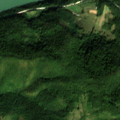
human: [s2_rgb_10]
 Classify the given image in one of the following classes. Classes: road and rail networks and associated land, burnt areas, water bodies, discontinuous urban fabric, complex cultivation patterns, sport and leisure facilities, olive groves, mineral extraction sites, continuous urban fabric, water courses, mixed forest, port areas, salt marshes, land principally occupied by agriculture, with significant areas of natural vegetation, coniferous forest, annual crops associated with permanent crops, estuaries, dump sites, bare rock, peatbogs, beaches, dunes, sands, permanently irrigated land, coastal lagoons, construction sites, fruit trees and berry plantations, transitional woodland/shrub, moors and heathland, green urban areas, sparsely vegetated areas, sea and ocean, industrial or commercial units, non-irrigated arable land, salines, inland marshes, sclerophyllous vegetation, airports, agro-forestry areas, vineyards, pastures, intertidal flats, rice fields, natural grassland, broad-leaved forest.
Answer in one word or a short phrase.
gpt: land principally occupied by agriculture, with significant areas of natural vegetation, broad-leaved forest, transitional woodland/shrub, water courses